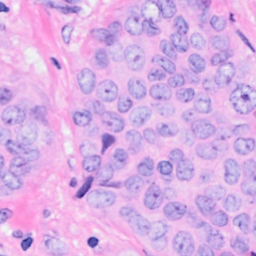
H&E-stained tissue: Breast